Field crop: maize
Growth stage: 1
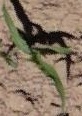
Species: maize